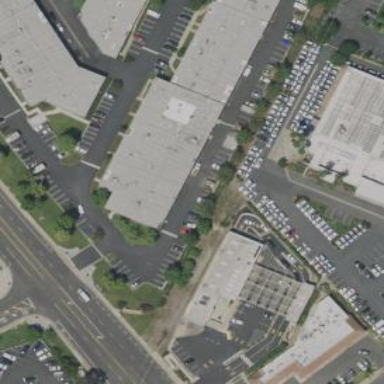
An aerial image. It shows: Commercial area featuring car wash facility.